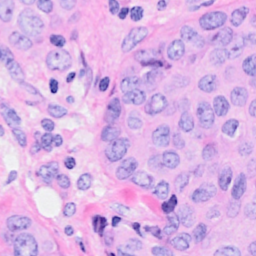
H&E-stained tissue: Breast